Question: This is the structure of my SQLite database:

I am trying to delete ALL of the OrderData that belongs to a select OrderInfo.Cust_ID which belongs to a particular CustData.Cust_ID. This is my DELETE statement, which gives me the error: "no such column: CustData.Customer_ID"
'''
DELETE FROM OrderData
WHERE CustData.Customer_ID = OrderInfo.Cust_ID
AND OrderData.Order_ID = OrderInfo.Order_ID
AND CustData.Bus_Name = 'Albertsons'
'''
I know that SQLite does NOT support JOINs in a DELETE statement, so I'm left with WHERE and ANDs; can someone please tell me the correct way to word this?
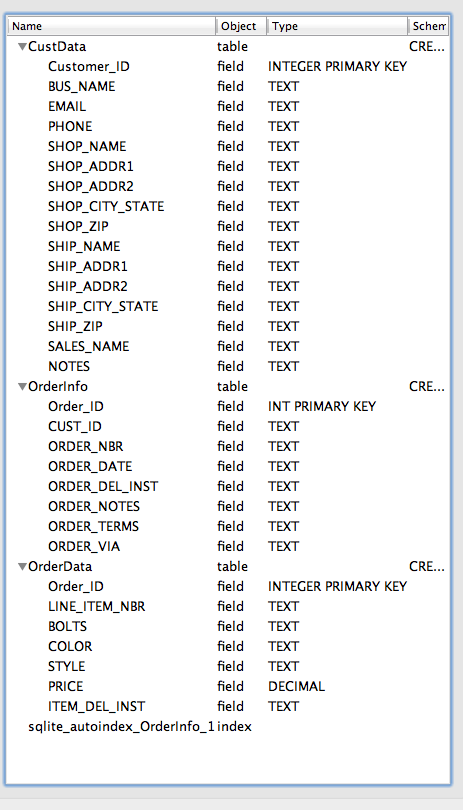
Answer: You could try a subquery with an IN clause. Something like:
'''
DELETE FROM OrderData WHERE OrderData.Order_ID IN
(SELECT OrderInfo.Order_ID
FROM OrderInfo
JOIN CustData on OrderData.Order_ID = OrderInfo.Order_ID
WHERE CustData.Bus_Name = 'Albertsons')
'''
to test the query before deleting just do this: (will return all rows that would be deleted by the delete query)
'''
SELECT * FROM OrderData WHERE OrderData.Order_ID IN
(SELECT OrderInfo.Order_ID
FROM OrderInfo
JOIN CustData on OrderData.Order_ID = OrderInfo.Order_ID
WHERE CustData.Bus_Name = 'Albertsons')
'''